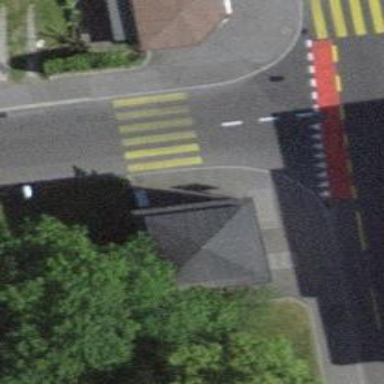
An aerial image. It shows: Pedestrian crossing with zebra markings on the footway.